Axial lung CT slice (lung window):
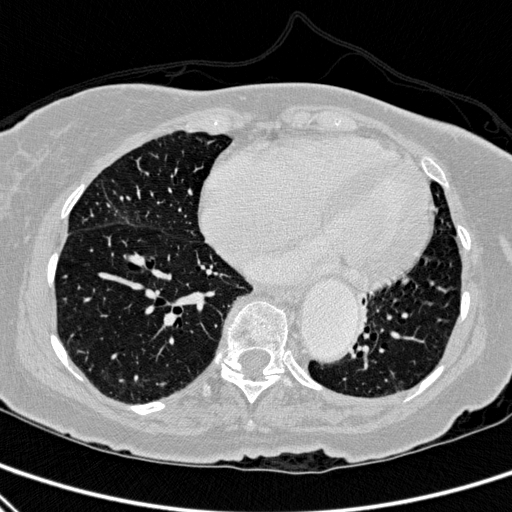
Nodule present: no